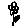
Label: flower